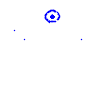
Particle: kaon